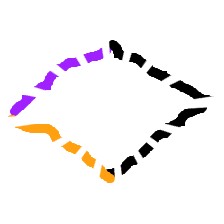
Shape: rhombus